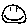
Label: smiley face